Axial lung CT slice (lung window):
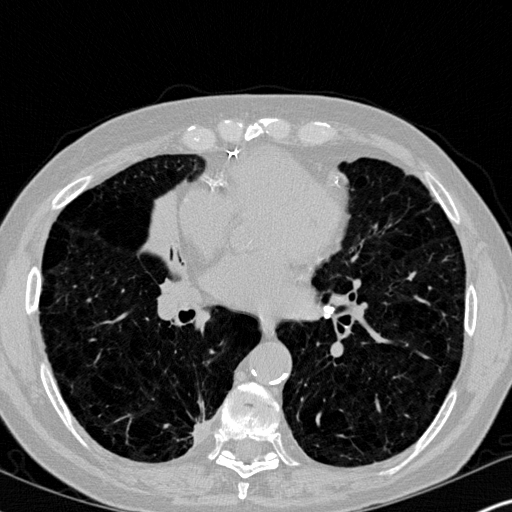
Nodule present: no